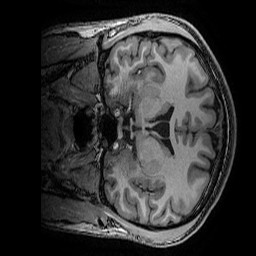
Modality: T1w
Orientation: coronal
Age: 20
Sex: male
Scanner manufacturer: ge
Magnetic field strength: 3 T
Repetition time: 0.007 s
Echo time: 0.00342 s